Question: I need to get a 1-D profile of a circular image, for example 256x256 sin(R) image

I've written a matlab function for the task but it turns out to be very un-efficient.
the function averages over radius intervals of the original images.
i need to run the function on a some thousands of simulated images (some larger then 256x256) and it takes very long time to complete.
does anyone knows how can i make this code run faster?
maybe someone has another, more efficient way to do the task??
i also tried to convert to function into C++ & mex file using matlab coder
but it took longer (x3) to perform the task, might be because the sub-function- "findC"
uses some 2D-ffts to find the center of the image.
Thanks you All,
Dudas
My Matlab function:
'''
function [sig R_axis Center]= Im2Polar (imR,ch,Center_Nblock)
% Converts Circular image to 1-D sig
% based on true image values w/o interpolation
% Input -
% imR - circular sinuns image
% ch - number of data-points in output signal (sig)
% Center_Nblock - a varible related to the image center finding method
% Output -
% sig - 1D vector of the circular image profile
% R_axis - axis data-points for sig
% Center - image center in pixels
[Mr Nr] = size(imR); % size of rectangular image
[Center]=findC(imR,Center_Nblock);
Xc=Center(1);
Yc=Center(2);
rMax=sqrt((Mr/2)^2 + (Nr/2)^2);
x=[0:1:Mr-1]-Xc+1;
y=[0:1:Nr-1]-Yc+1;
[X,Y]=meshgrid(x,y);
[TH,R] = cart2pol(X,Y);
% Assembling 1-D signal
sig=single([]);
ii=1;
dr=floor(rMax)/ch;
V=dr:dr:floor(rMax);
for v=V
indxs=find((v-dr)<=R & R<v);**
sig(ii)=mean(imR(indxs));
Nvals(ii)=length(indxs);
ii=ii+1;
end %for v
R_axis=V-dr/2;
end % of function
'''
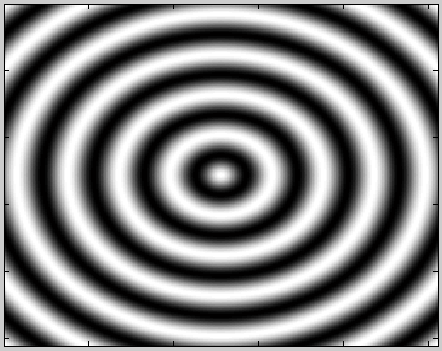
Answer: Following from the comments here's an example of something I might try. Let's work with a 9x9 example. Suppose you have the following annulus.
'''
A =
0 0 0 0 0 0 0 0 0
0 0 1 1 1 1 1 0 0
0 1 1 1 0 1 1 1 0
0 1 1 0 0 0 1 1 0
0 1 0 0 0 0 0 1 0
0 1 1 0 0 0 1 1 0
0 1 1 1 0 1 1 1 0
0 0 1 1 1 1 1 0 0
0 0 0 0 0 0 0 0 0
'''
Then the indices of your sort of mask are, lets say [k n]
'''
>> [k n]
ans =
3 2
4 2
5 2
6 2
7 2
2 3
3 3
4 3
6 3
7 3
8 3
2 4
3 4
7 4
8 4
2 5
8 5
2 6
3 6
7 6
8 6
2 7
3 7
4 7
6 7
7 7
8 7
3 8
4 8
5 8
6 8
7 8
'''
Now have a 9x9 matrix of zeroes on hand called B, we can shift the whole thing over to the left by one pixel as follows using the formula (i+9*(j-1)) to convert double index to a single index.
'''
>> B=zeros(9,9);
>> B((k)+9*(n-2))=1
B =
0 0 0 0 0 0 0 0 0
0 1 1 1 1 1 0 0 0
1 1 1 0 1 1 1 0 0
1 1 0 0 0 1 1 0 0
1 0 0 0 0 0 1 0 0
1 1 0 0 0 1 1 0 0
1 1 1 0 1 1 1 0 0
0 1 1 1 1 1 0 0 0
0 0 0 0 0 0 0 0 0
'''
Or move down and to the right as follows
'''
>> B=zeros(9,9);
>> B((k+1)+9*(n-0))=1
B =
0 0 0 0 0 0 0 0 0
0 0 0 0 0 0 0 0 0
0 0 0 1 1 1 1 1 0
0 0 1 1 1 0 1 1 1
0 0 1 1 0 0 0 1 1
0 0 1 0 0 0 0 0 1
0 0 1 1 0 0 0 1 1
0 0 1 1 1 0 1 1 1
0 0 0 1 1 1 1 1 0
'''
As long as it doesn't go out of bounds you should be able to shift a single annular mask around with a simple addition to put the center at the image center.